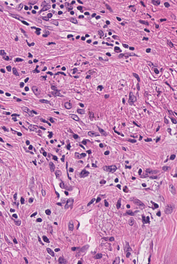
Tumor epithelial tissue: no
Tumor-associated stroma tissue: yes
Normal tissue: no